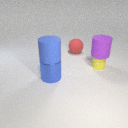
large purple rubber cylinder above small yellow rubber cylinder